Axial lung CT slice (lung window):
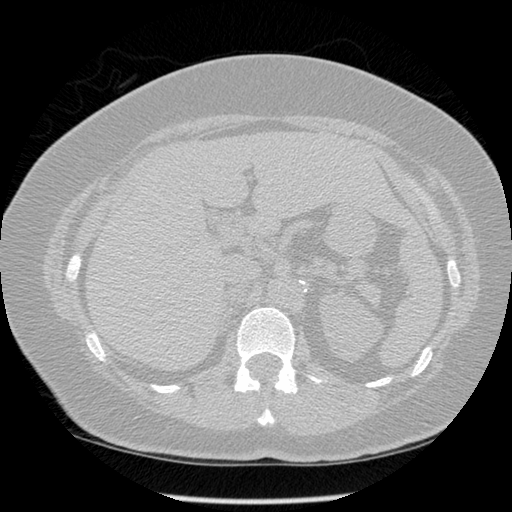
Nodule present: no